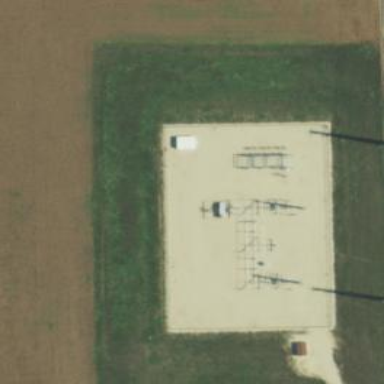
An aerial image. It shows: Distribution level power substation.